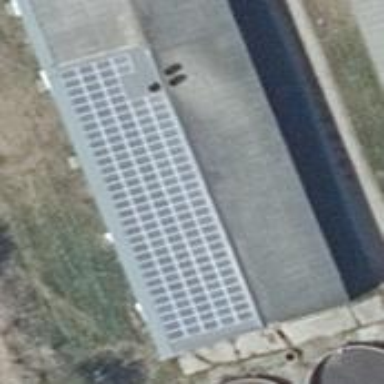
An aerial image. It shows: Solar-powered generator using photovoltaic technology. This small installation generates electricity through solar photovoltaic panels.